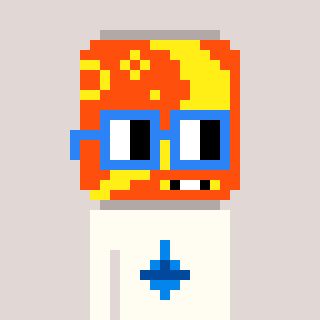
a pixel art character with square blue glasses, a pop-shaped head and a grayscale-colored body on a warm background